Question: This code works:
'''
(def n1 (range))
(println
(->> n1
(take 30))
)
'''
This code does not work:
'''
(def n2 (iterate inc 0))
(println
(->> n2
(take 20))
)
'''
A modified code (n2 is function) works:
'''
(def n2 #(iterate inc 0))
(println
(->> (n2)
(take 20))
)
'''
How come the second code is not allowed?
In the first code, (range) returns infinite sequence (0...)
in the second code, (iterate inc 0) also returns infinite sequence (0...)
What makes so different?
Please guide. Thanks.
(EDIT)
glad to hear the code#1 and code#1 is equivalent.
however, in my environment (light table) can't eval it:

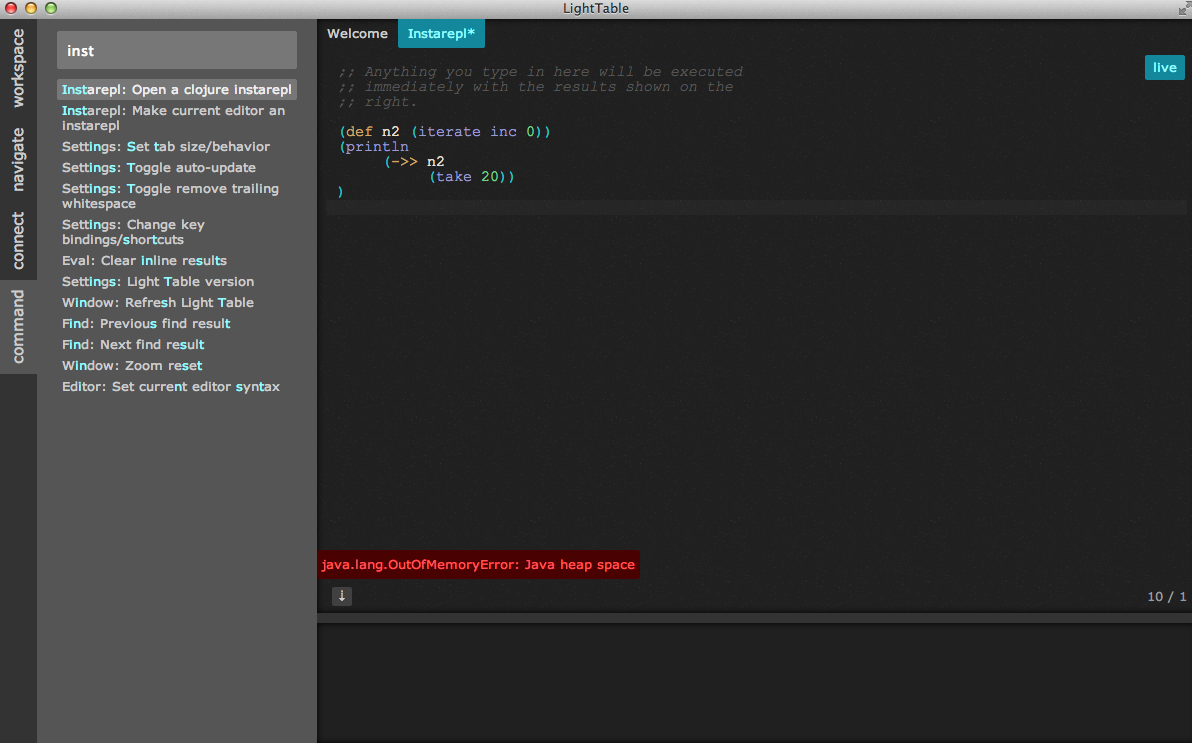
Answer: Chris Granger, the LightTable developer
Added an issue:
<URL>
Thanks.